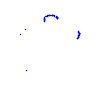
Particle: kaon